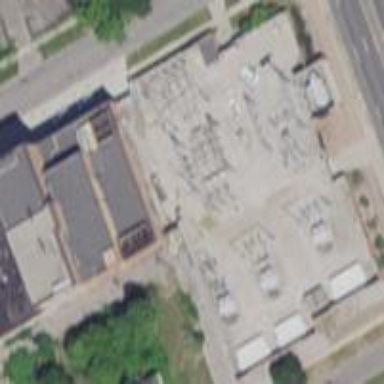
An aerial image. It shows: Transmission-level power substation.